Question: I have a javascript 'onclick' function. I am passing certain values which has special characters inside 'onclick'.
'''
<a href="#" onclick="editLocation(34:B1:F7:D5:BB:52)">click</a>
'''
which gives me an error

How do i pass all the value inside 'onclick'.. I don't want to ignore special character. I must pass the complete value 34:B1:F7:D5:BB:52
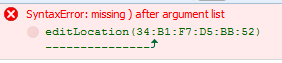
Answer: Add single quotes, like this
'''
<a href="#" onclick="editLocation('34:B1:F7:D5:BB:52')">click</a>
'''
<URL>